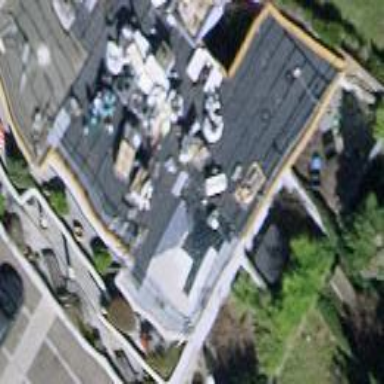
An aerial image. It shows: Flat roofed building.